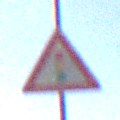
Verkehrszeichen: Lichtzeichenanlage
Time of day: MorningAfternoon
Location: Outdoor (RoadRail)
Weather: PartlyCloudy
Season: NotSpecified
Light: Natural